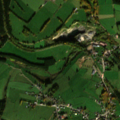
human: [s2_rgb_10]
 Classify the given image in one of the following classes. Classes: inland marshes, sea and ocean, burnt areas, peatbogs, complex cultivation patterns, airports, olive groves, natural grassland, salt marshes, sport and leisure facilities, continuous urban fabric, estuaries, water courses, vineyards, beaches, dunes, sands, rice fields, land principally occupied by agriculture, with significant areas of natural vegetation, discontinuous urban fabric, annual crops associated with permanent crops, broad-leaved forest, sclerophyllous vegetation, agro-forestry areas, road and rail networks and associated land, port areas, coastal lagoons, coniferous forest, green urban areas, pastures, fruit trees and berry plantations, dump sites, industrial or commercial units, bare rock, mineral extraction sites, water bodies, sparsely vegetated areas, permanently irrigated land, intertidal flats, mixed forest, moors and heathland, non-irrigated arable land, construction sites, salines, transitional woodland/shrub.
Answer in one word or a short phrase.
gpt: discontinuous urban fabric, pastures, land principally occupied by agriculture, with significant areas of natural vegetation